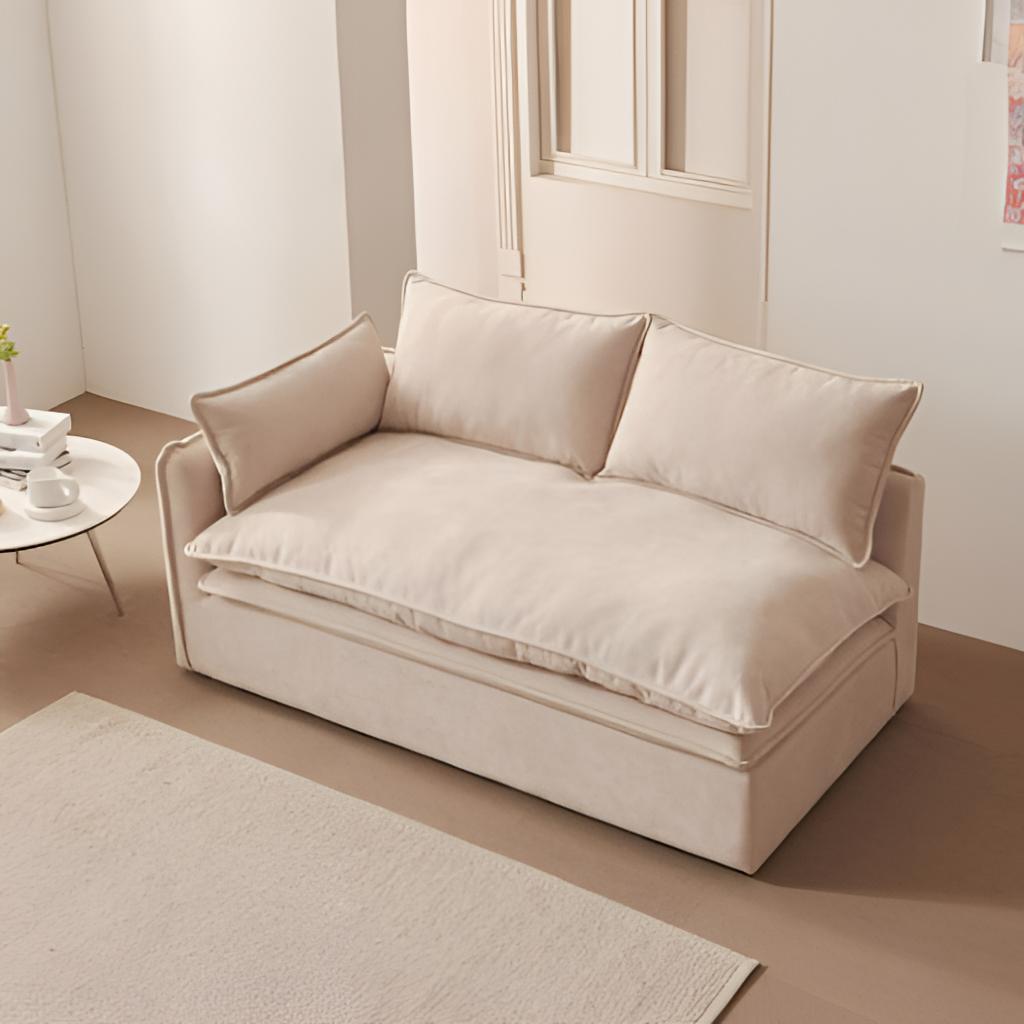
living room, beige fabric sofa, paint wallpaper, with solid pattern, wood flooring, with plank pattern, contemporary